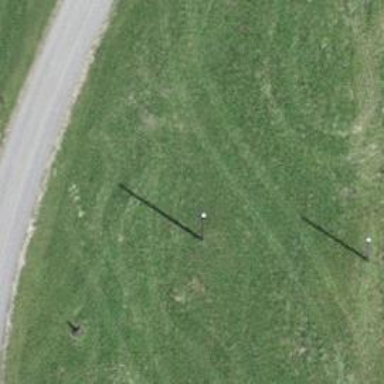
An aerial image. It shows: Utility pole as the man-made structure.